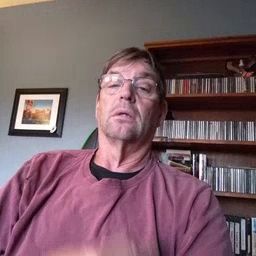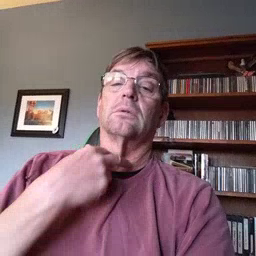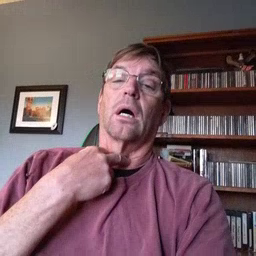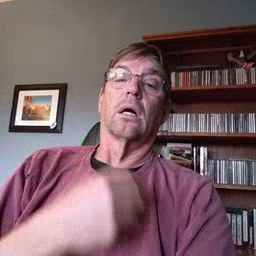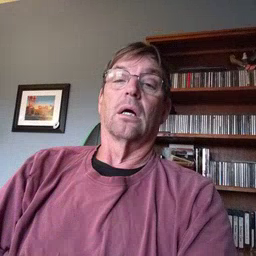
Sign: stuck